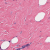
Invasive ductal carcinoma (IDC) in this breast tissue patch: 1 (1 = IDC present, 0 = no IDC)